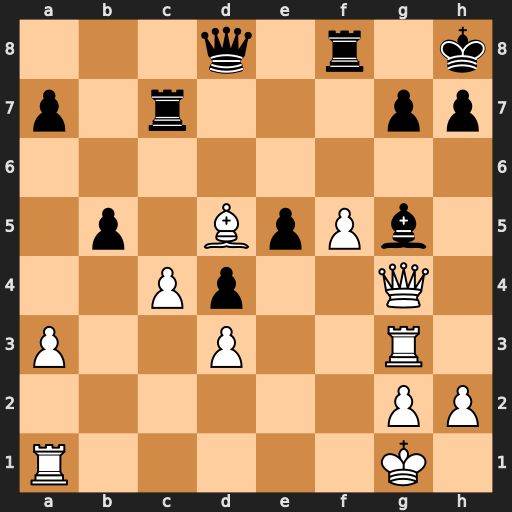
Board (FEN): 3q1r1k/p1r3pp/8/1p1BpPb1/2Pp2Q1/P2P2R1/6PP/R5K1
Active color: w
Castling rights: -
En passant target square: -
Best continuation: Qxg5 Qxg5 Rxg5